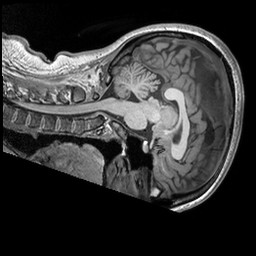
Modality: T1w
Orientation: sagittal
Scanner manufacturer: siemens
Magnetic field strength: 3 T
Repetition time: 2.53 s
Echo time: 0.00298 s